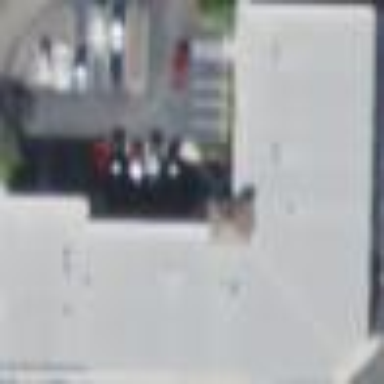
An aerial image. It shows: Retail building.